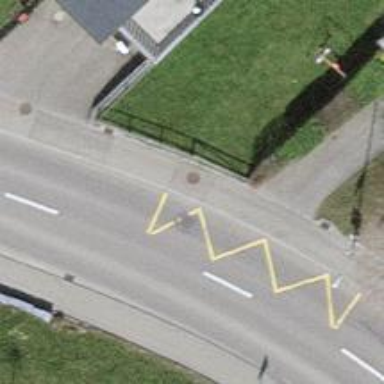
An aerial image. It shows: Public transport stop position.